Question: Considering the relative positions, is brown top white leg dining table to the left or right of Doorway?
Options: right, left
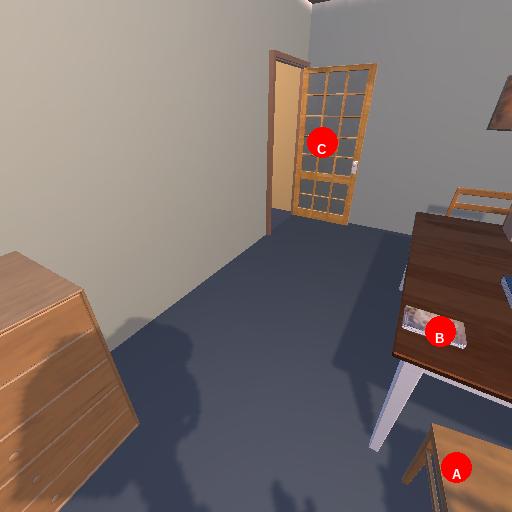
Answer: right